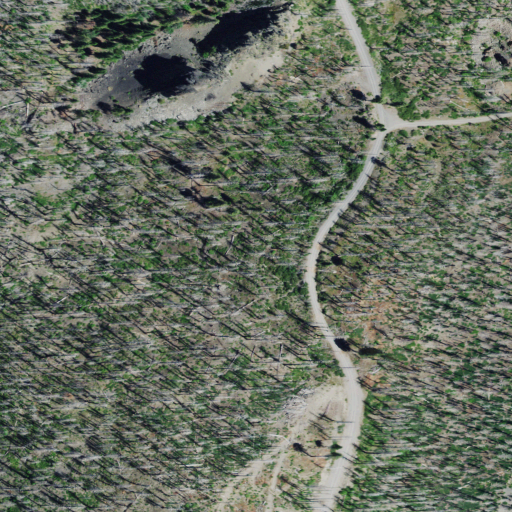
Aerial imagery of ridge(s) in California named Mule Ridge containing shrub, open development, and grassland